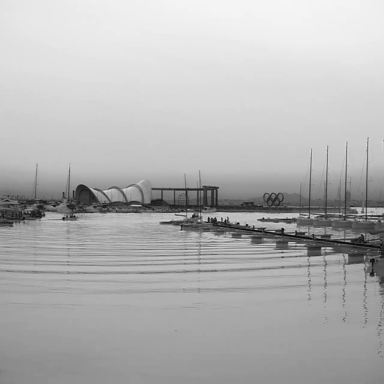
There are eight sailboats in the infrared image.